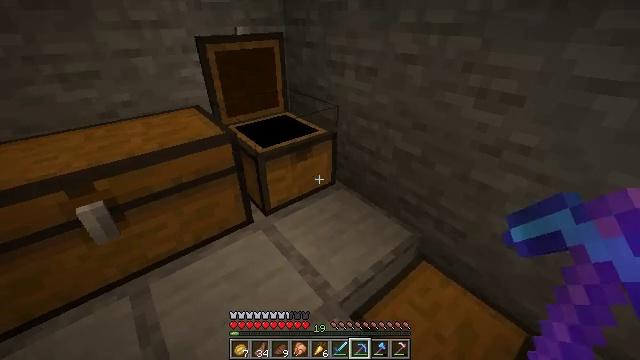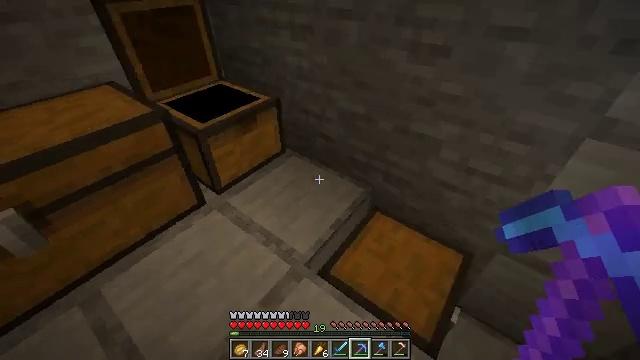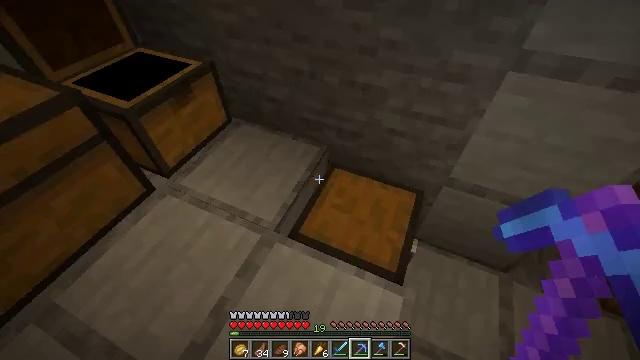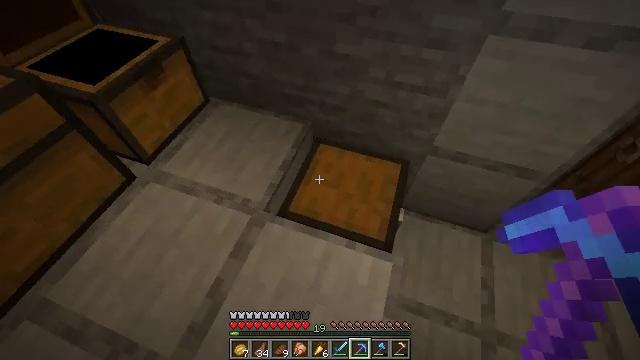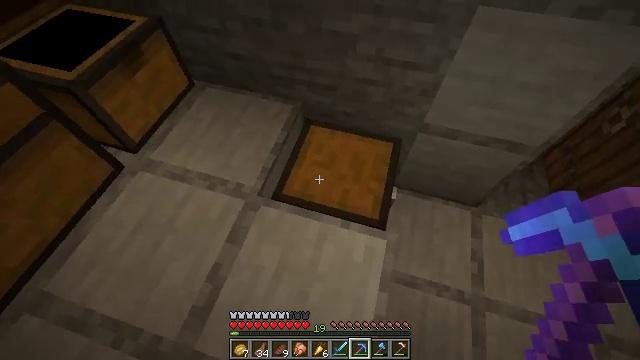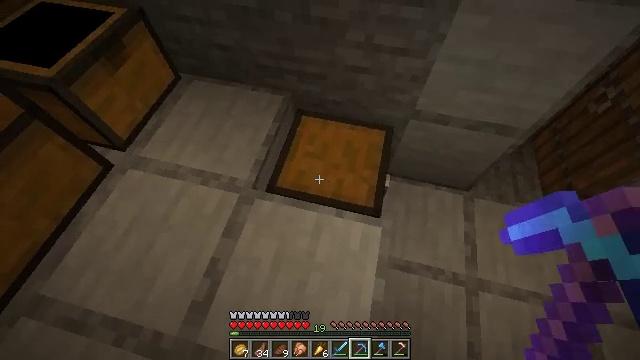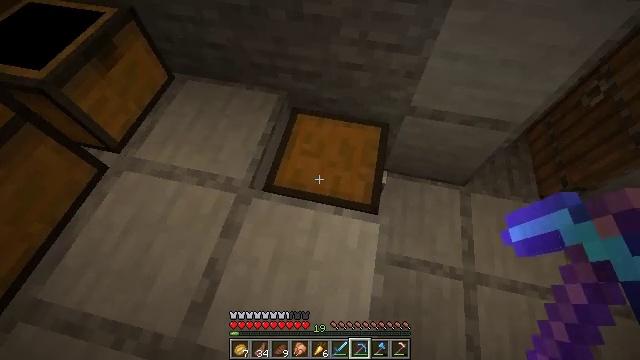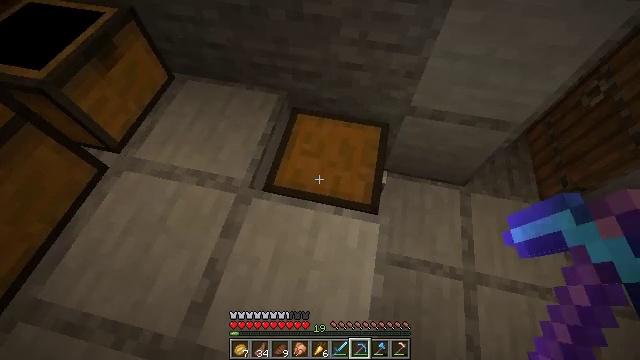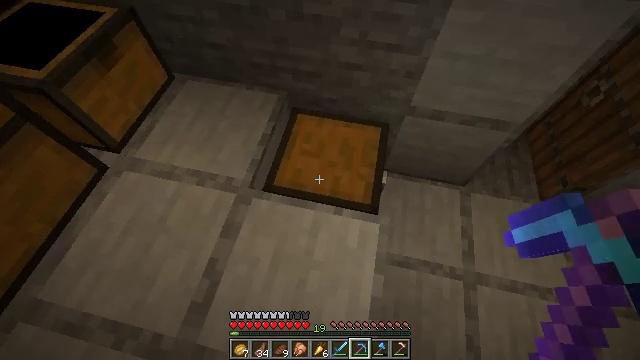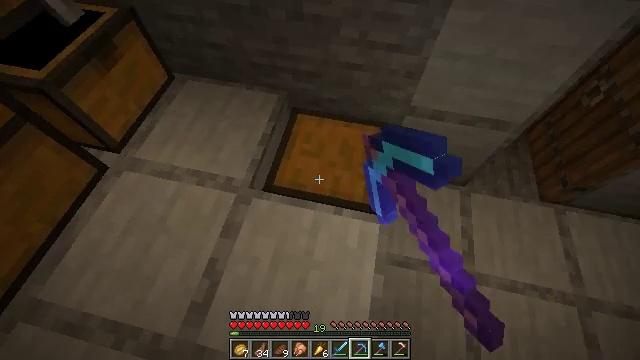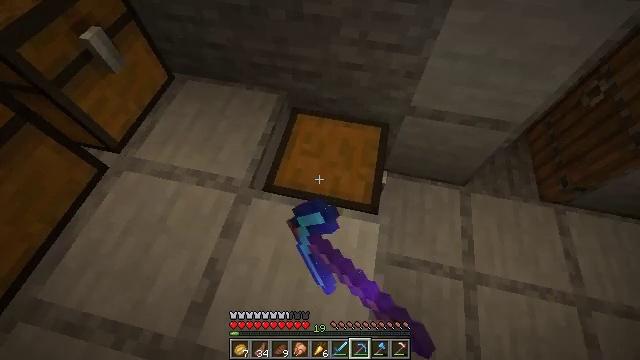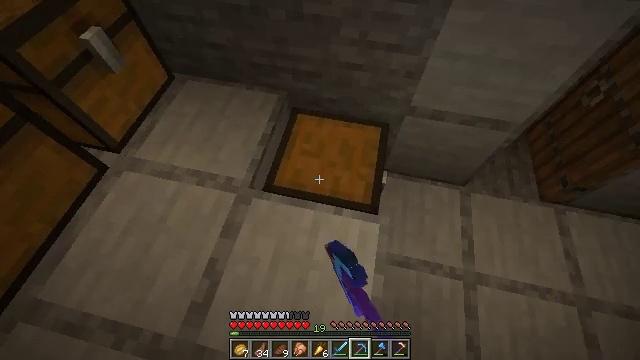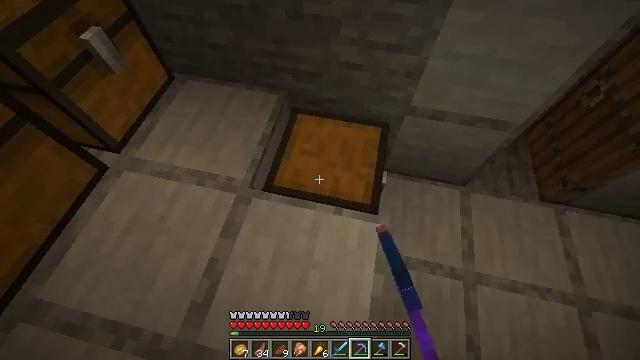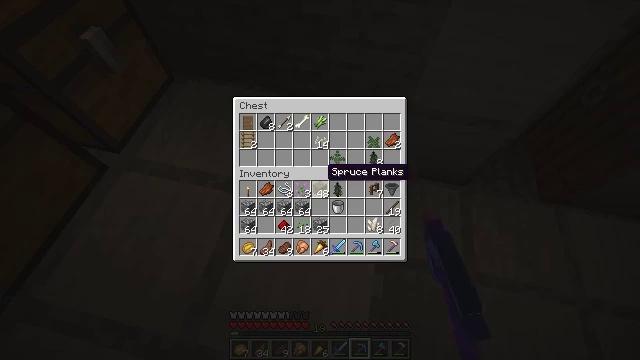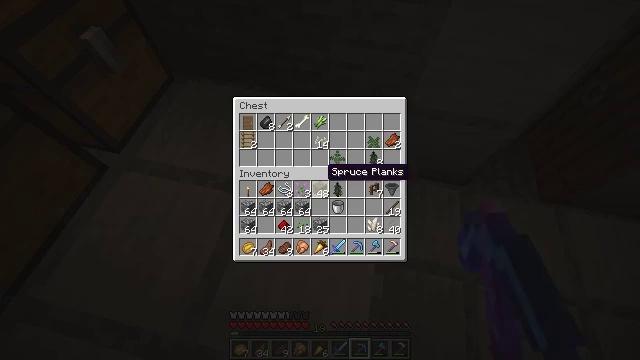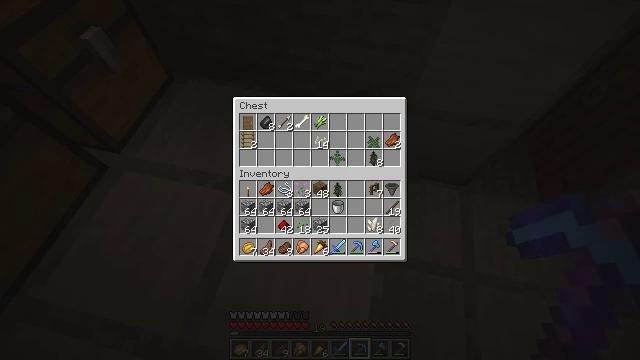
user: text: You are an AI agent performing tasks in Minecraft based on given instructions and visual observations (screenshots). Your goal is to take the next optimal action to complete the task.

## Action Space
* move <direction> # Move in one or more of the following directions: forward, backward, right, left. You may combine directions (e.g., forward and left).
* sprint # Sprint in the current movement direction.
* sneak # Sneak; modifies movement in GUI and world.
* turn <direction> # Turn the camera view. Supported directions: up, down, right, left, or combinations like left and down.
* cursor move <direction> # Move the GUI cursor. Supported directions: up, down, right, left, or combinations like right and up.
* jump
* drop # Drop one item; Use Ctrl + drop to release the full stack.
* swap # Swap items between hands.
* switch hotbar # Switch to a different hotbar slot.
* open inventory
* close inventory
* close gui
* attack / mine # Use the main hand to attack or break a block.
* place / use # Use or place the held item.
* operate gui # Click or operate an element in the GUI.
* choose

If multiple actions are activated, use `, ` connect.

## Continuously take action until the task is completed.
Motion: motion action
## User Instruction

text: Break the mature wheat plants.
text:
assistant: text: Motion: turn right and down
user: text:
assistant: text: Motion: turn right and down
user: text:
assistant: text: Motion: turn right and down
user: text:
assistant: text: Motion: turn right and down
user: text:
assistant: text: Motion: turn right and down
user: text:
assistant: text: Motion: turn right
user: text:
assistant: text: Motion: no_op
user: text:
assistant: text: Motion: use / place
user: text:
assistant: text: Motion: use / place
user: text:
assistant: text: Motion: use / place
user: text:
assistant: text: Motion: use / place
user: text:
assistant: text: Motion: no_op
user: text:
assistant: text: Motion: no_op
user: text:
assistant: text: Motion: no_op
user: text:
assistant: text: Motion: no_op
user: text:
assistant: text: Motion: turn right
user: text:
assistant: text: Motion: no_op
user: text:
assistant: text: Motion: no_op
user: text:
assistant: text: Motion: no_op
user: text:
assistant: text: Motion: no_op
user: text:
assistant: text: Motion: no_op
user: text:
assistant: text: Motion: no_op
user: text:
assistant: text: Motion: no_op
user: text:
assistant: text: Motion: no_op
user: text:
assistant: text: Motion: no_op
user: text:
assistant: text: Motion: no_op
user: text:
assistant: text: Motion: no_op
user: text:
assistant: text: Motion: no_op
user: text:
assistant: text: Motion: no_op
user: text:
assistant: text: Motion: no_op